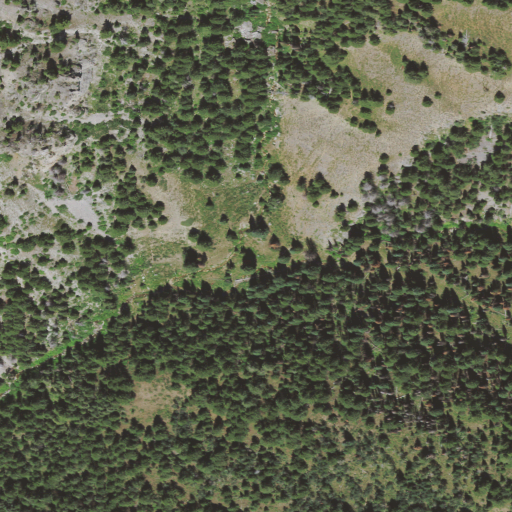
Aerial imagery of valley in Utah named Frost Canyon containing evergreen forest, deciduous forest, and shrub